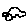
Label: car